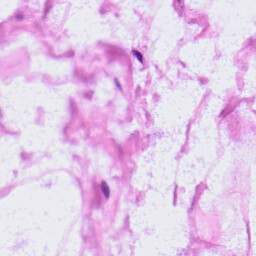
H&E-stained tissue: LymphNode